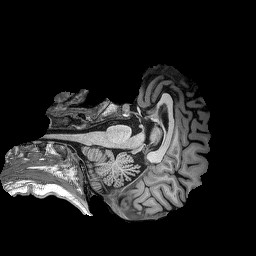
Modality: T1w
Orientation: axial
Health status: healthy